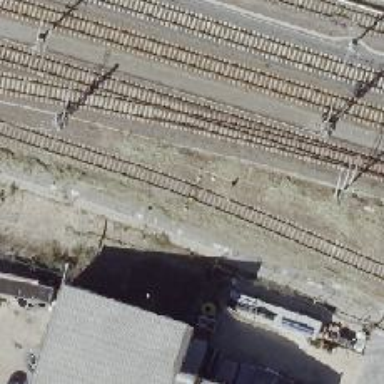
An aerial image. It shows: Wedge is used for the railway derail.